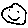
Label: smiley face